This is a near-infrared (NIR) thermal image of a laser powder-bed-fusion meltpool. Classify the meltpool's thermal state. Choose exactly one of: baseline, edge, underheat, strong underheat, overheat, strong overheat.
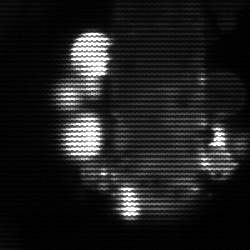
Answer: strong underheat